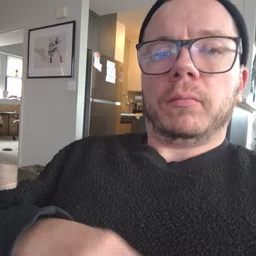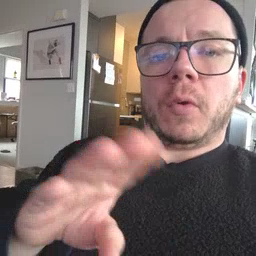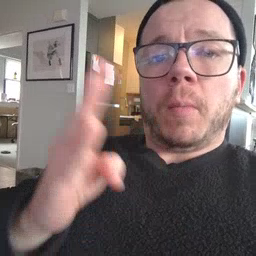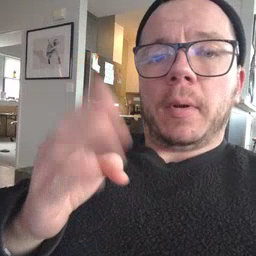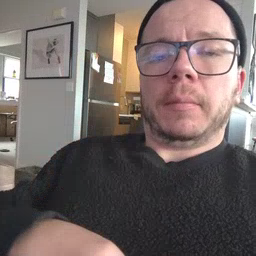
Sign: open